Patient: sex M, age 76
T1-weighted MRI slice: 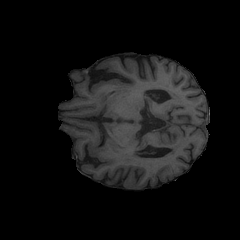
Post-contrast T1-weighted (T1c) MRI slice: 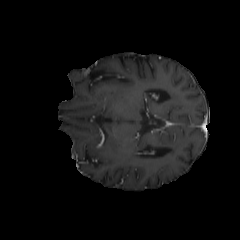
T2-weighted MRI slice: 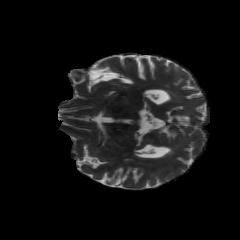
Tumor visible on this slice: no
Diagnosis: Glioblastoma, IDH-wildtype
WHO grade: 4